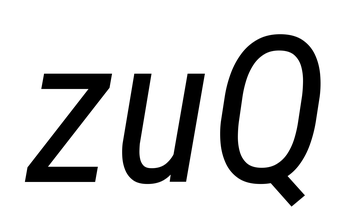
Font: Roboto-Italic_Condensed_Italic